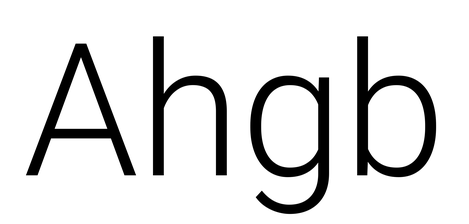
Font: Roboto_Light